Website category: university
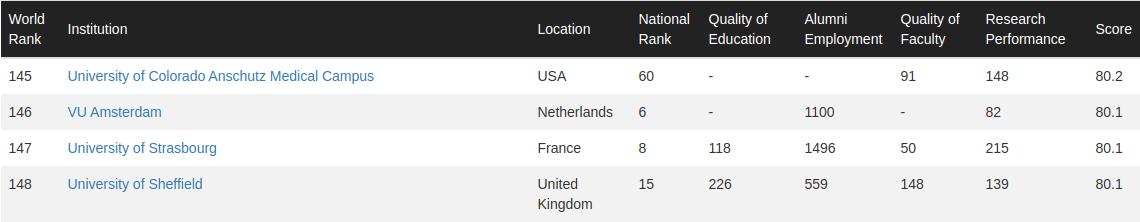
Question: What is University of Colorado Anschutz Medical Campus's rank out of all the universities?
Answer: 145

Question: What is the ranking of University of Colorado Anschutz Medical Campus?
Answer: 145

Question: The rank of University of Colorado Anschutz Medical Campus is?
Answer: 145

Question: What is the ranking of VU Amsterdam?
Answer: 146

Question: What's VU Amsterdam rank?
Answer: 146

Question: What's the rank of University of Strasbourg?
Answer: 147

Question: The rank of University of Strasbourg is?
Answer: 147

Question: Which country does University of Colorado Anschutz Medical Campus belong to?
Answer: USA

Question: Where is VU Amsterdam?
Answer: Netherlands

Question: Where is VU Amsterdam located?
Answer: Netherlands

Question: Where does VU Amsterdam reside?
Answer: Netherlands

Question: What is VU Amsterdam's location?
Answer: Netherlands

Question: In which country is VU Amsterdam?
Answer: Netherlands

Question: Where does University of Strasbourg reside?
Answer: France

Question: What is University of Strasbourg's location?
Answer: France

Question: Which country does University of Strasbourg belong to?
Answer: France

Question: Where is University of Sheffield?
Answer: United Kingdom

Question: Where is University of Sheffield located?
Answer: United Kingdom

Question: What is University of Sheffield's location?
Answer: United Kingdom

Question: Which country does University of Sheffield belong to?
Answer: United Kingdom

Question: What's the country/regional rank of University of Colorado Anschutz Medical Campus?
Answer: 60

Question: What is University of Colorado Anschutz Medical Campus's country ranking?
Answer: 60

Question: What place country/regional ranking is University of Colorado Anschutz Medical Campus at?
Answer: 60

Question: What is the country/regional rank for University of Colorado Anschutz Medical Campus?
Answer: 60

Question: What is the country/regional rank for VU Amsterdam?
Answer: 6

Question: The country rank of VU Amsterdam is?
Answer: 6

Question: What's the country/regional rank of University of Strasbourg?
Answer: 8

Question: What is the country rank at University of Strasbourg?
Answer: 8

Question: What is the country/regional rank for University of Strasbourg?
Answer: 8

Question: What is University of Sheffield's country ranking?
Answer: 15

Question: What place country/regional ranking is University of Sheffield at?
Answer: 15

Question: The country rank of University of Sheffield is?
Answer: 15

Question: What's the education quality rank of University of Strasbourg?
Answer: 118

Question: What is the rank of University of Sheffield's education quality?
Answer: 226

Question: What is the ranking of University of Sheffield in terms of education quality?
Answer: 226

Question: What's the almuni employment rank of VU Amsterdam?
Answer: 1100

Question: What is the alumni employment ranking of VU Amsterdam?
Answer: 1100

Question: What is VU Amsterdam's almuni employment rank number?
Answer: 1100

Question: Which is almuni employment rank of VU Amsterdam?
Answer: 1100

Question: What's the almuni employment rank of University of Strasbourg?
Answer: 1496

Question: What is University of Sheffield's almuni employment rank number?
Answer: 559

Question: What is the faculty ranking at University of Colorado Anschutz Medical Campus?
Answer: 91

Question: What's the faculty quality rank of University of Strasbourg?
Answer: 50

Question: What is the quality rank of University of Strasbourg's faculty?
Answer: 50

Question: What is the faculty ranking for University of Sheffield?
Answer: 148

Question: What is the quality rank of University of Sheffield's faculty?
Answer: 148

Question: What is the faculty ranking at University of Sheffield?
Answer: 148

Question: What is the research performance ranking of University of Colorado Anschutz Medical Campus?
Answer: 148

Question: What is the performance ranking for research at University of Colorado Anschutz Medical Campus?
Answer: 148

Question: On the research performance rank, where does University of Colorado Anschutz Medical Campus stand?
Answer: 148

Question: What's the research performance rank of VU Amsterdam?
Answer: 82

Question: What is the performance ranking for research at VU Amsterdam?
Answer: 82

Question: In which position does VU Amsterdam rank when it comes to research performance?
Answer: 82

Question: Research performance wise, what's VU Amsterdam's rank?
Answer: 82

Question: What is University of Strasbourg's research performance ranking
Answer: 215

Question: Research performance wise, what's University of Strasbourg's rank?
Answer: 215

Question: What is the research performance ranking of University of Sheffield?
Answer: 139

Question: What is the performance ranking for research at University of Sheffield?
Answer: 139

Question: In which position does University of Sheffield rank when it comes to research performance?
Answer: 139

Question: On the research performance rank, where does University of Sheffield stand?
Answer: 139

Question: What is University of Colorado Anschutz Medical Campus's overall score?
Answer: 80.2

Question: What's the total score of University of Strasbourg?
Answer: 80.1

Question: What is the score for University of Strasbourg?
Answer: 80.1

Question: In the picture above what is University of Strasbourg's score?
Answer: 80.1